Here is the raw acceleration-versus-time signal recorded on a bearing housing. Based on the visible evidence, which condition applies: normal, inner_race, outer_race, ball?
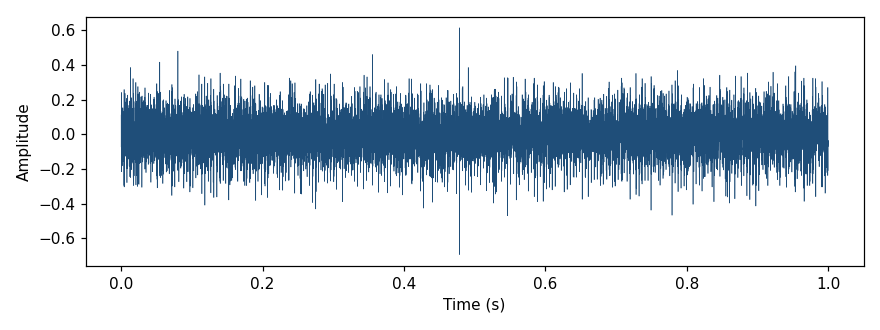
Answer: outer_race